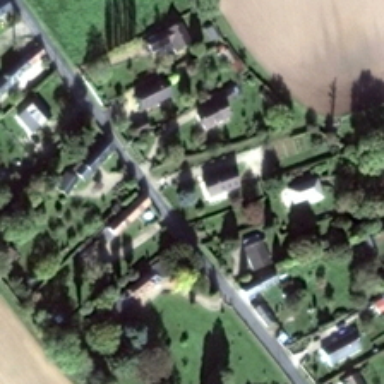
Between two bare grounds  there is a lawn with houses lying along a road .